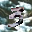
Label: 3